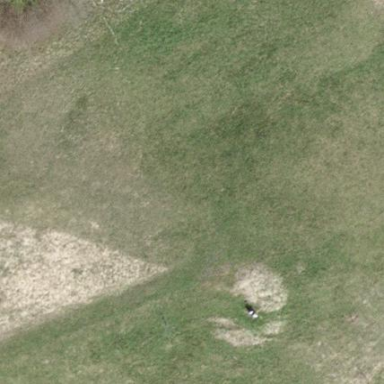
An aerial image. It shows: Open area covered with grass.